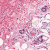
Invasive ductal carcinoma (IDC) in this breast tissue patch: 0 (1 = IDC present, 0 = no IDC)